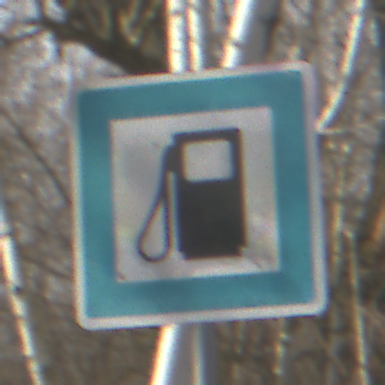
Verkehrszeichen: Tankstelle
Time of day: MorningAfternoon
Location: Outdoor (Nature)
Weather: Clear
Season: Winter
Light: Natural